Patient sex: M
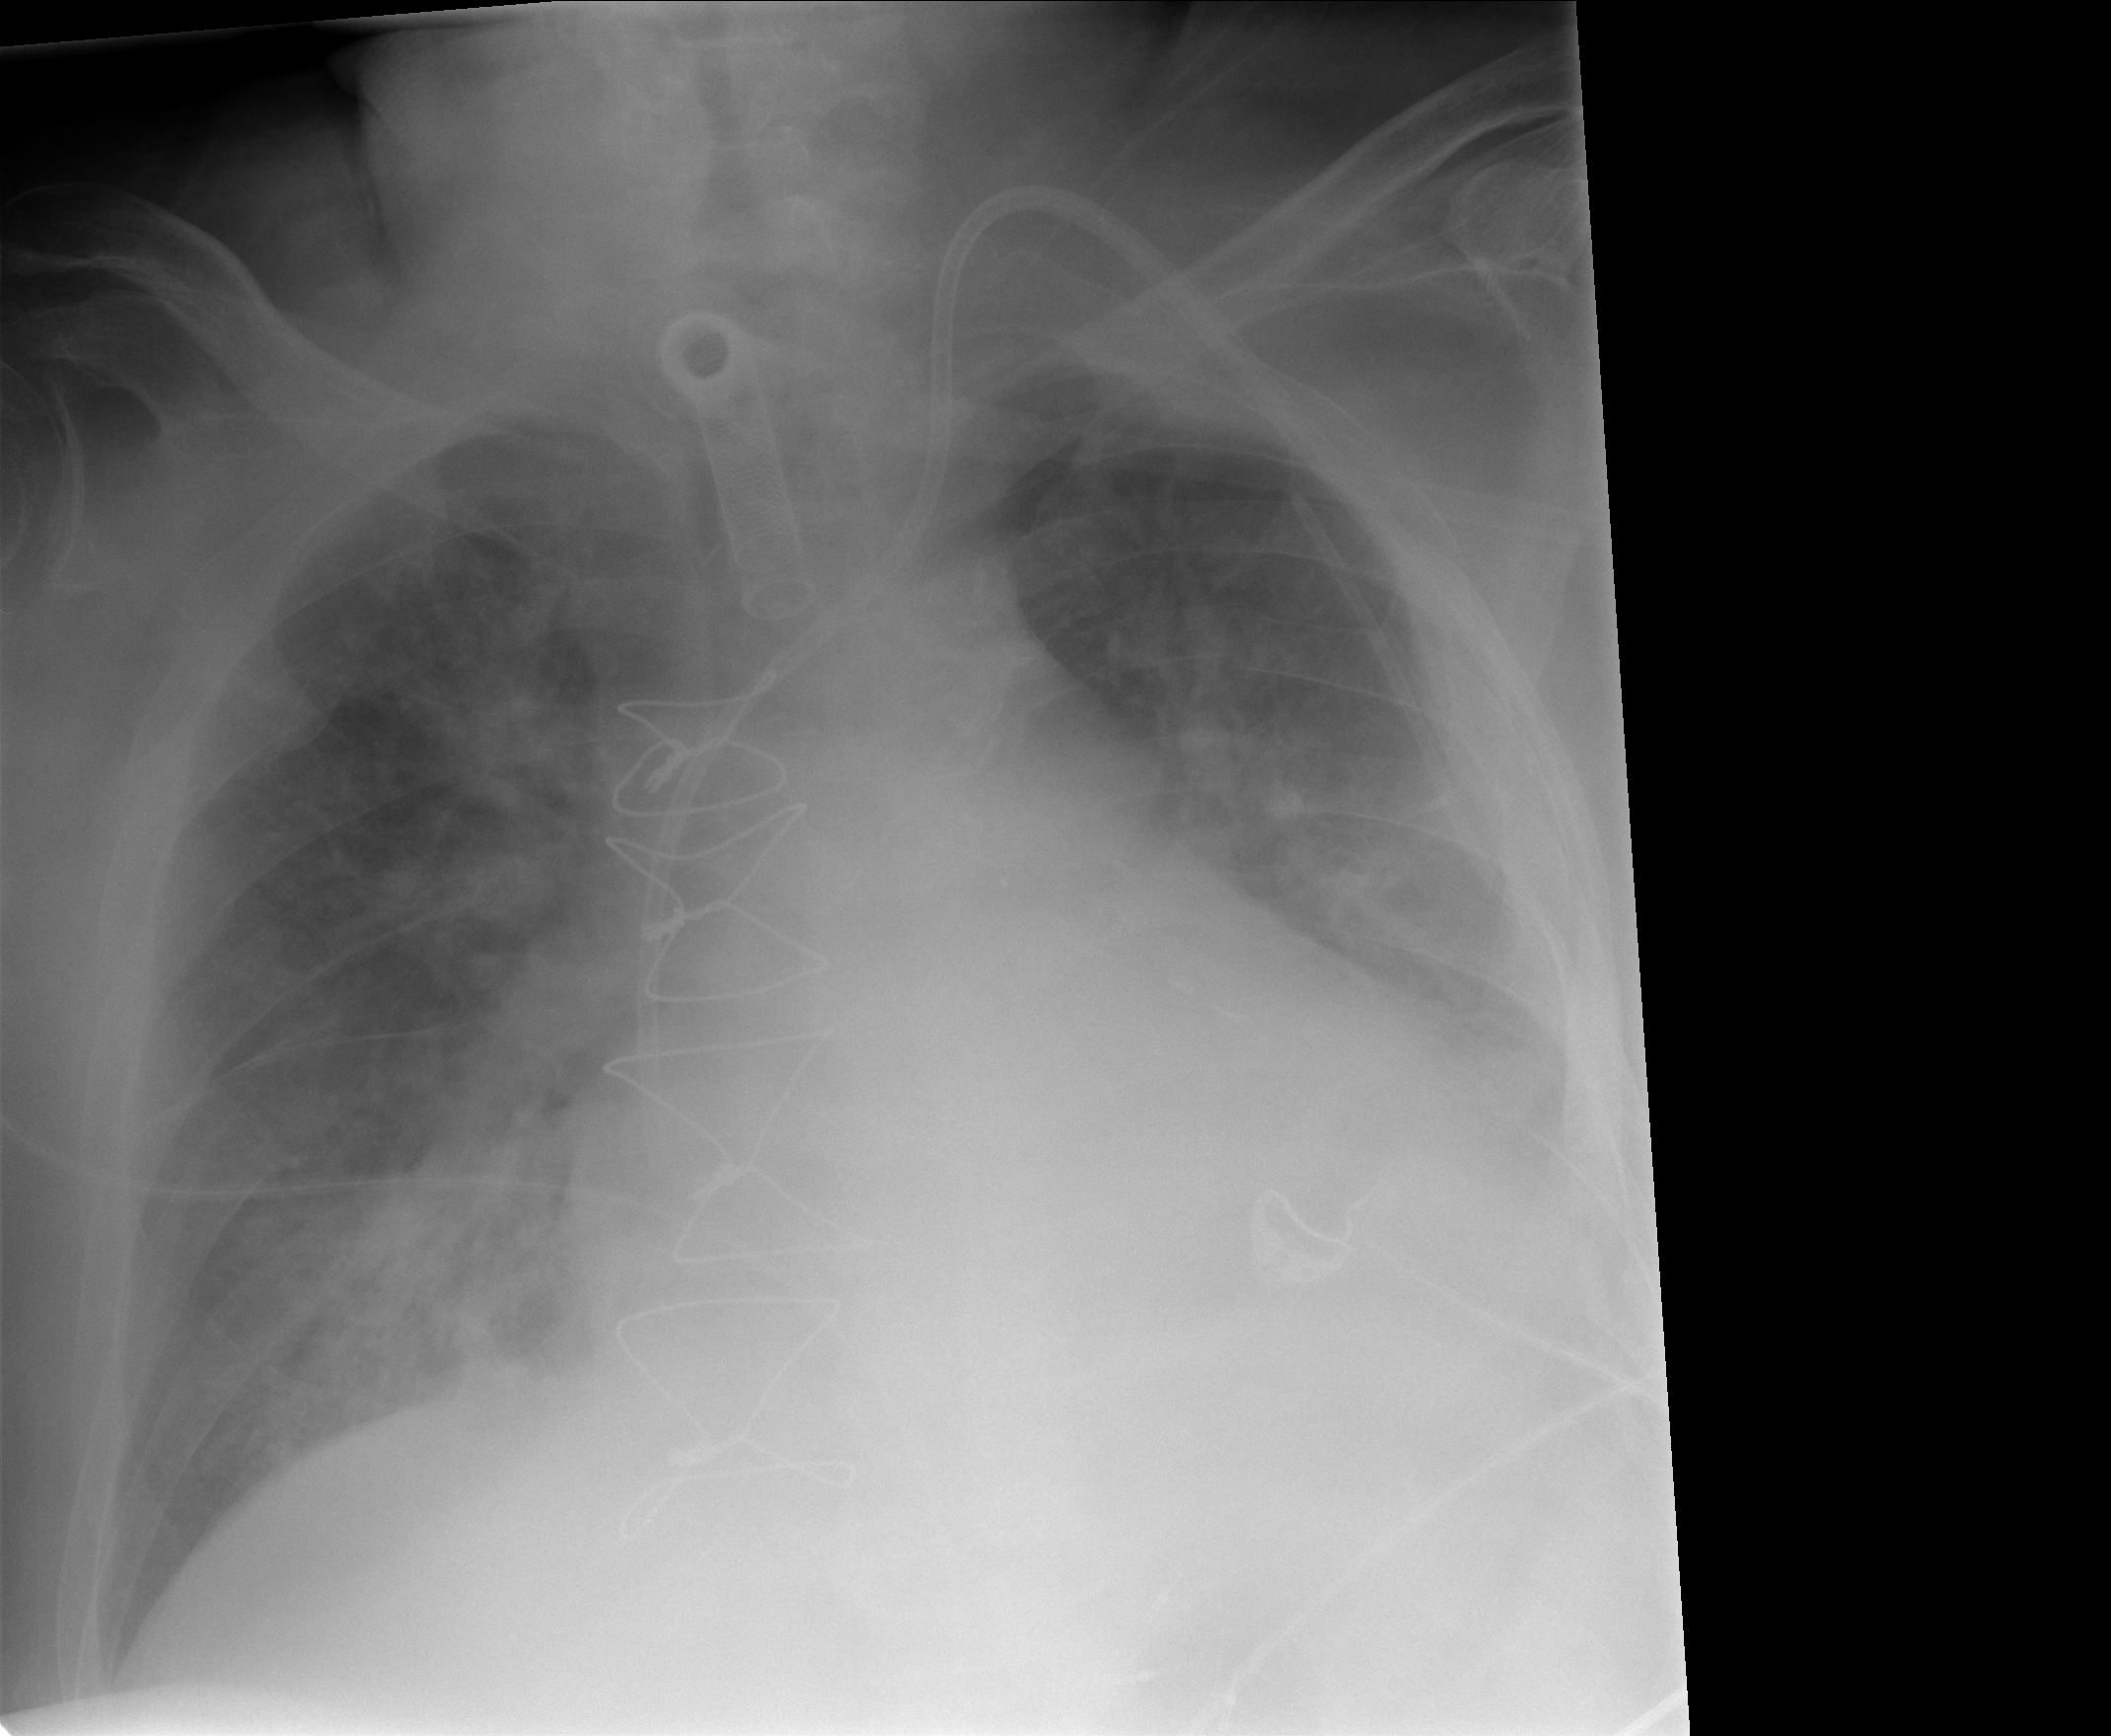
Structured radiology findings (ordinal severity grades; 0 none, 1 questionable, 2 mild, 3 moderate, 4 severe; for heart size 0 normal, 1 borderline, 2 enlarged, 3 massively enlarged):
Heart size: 2
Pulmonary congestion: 3
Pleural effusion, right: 0
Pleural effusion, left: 2
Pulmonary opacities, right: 3
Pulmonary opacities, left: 2
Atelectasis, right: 3
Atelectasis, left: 2